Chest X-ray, AP view. Patient: 56 years old, sex F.
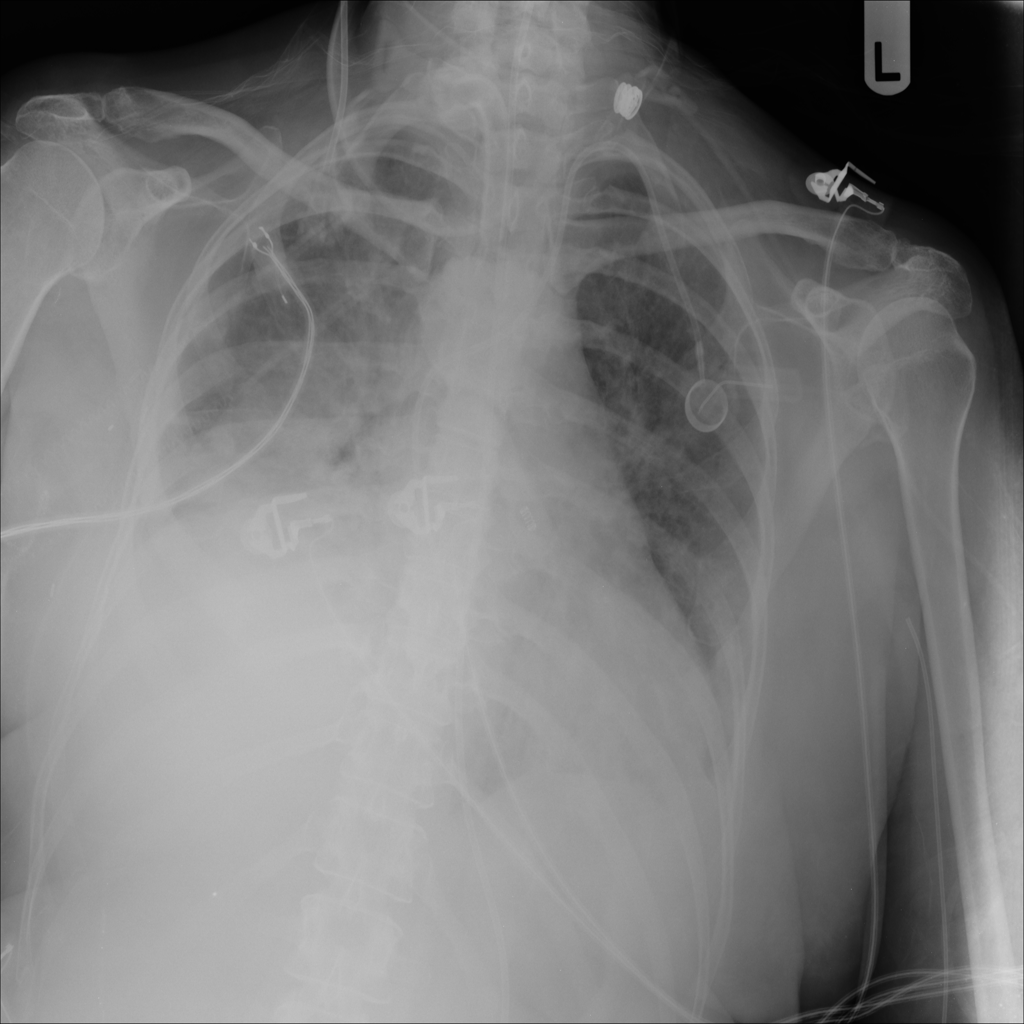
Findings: Atelectasis, Infiltration